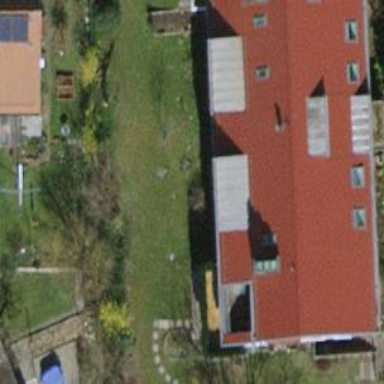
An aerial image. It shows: Tile-roofed apartment building.